Current action and preconditions to check: trajectory_clear

Your task: For each precondition in the list above, predict whether it will hold at this action.

Consider the current scene as observed from the mobile robot's camera, and analyze the predicted future states of all dynamic agents (e.g., people, animals, vehicles, or any moving entities) within the NEXT SECOND.

IMPORTANT: Only answer "very likely" if you are absolutely certain—based on strong, clear evidence—that a dynamic agent will violate the precondition in the predicted future state. Do NOT answer "very likely" for unlikely, ambiguous, or low-probability risks.

Ask yourself for each precondition: Is there a high probability, with clear and convincing evidence, that the predicted future states of any dynamic agent will interfere with the predicted future state of the currently executing action within the NEXT SECOND, causing that precondition to fail?

Assess the risk level based on these predictions. Use "likely" or "very likely" if motions create a clear risk of interference.

Use "neutral" or "improbable" if agents are nearby but their predicted paths are clearly diverging or non-conflicting.

Failure Risk Categories: "very improbable", "improbable", "neutral", "likely", "very likely"

Answer Format: Output ONLY the probability_of_failure value from these categories: "very improbable", "improbable", "neutral", "likely", "very likely"

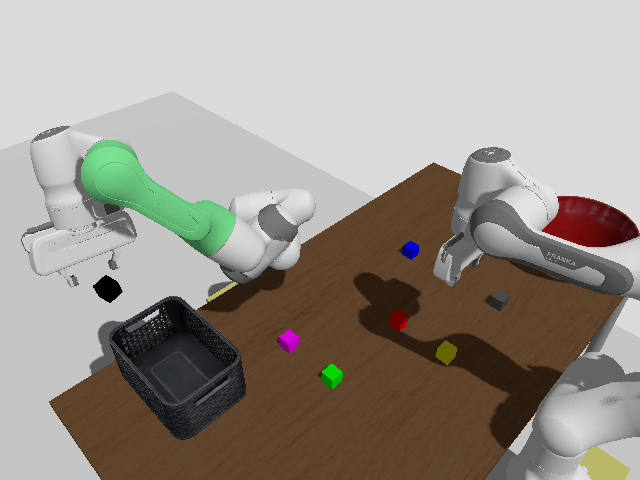

Answer: very improbable